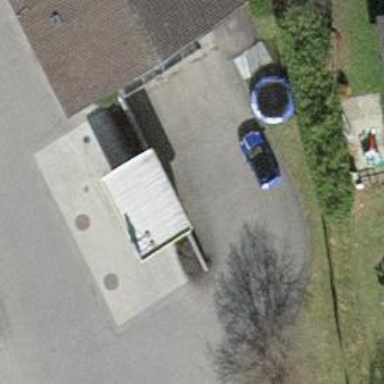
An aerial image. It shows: Fuel station.